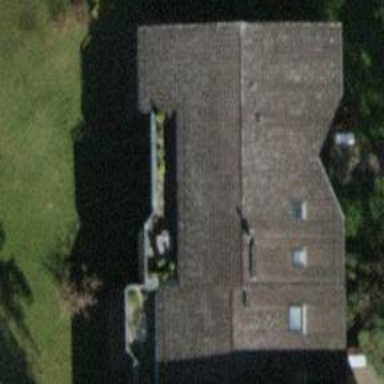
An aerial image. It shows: Pitched roof building.